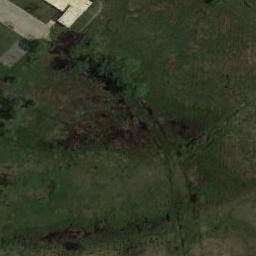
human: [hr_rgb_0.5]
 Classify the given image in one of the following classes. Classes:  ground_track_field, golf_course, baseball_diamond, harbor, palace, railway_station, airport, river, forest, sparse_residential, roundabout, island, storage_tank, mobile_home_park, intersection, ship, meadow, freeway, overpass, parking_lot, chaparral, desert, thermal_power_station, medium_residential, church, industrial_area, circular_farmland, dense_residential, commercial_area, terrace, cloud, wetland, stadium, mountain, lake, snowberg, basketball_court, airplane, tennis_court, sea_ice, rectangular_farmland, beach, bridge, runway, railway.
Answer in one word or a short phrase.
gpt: meadow